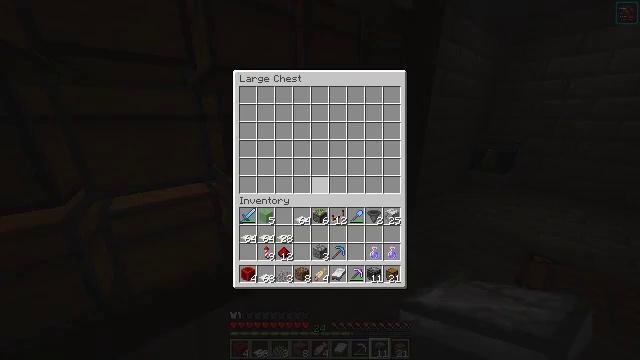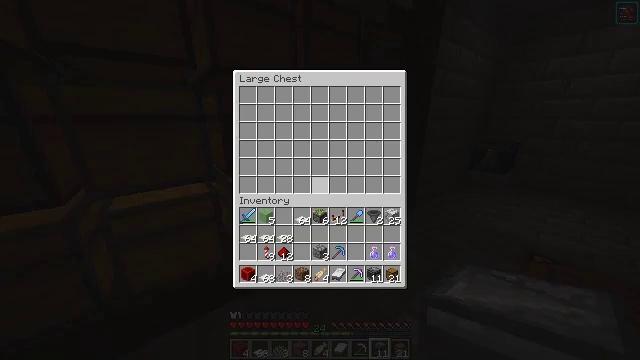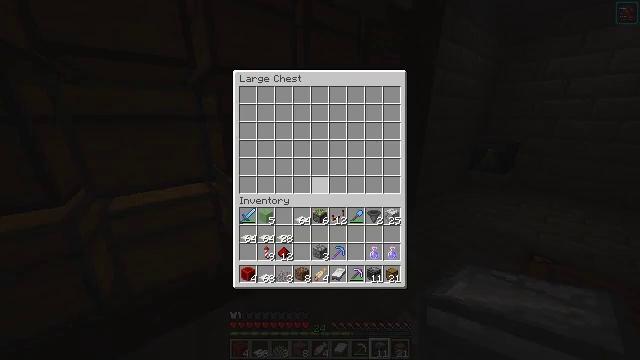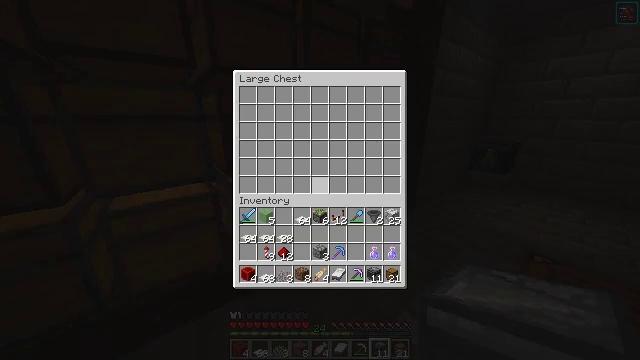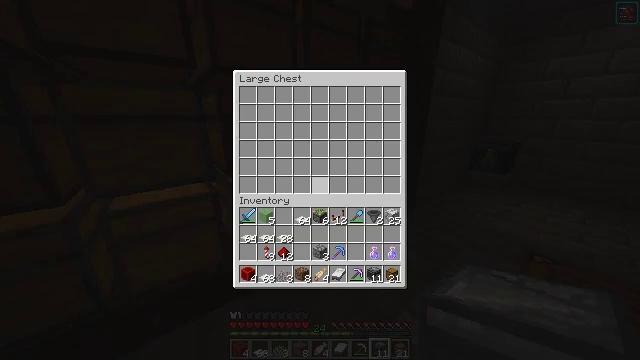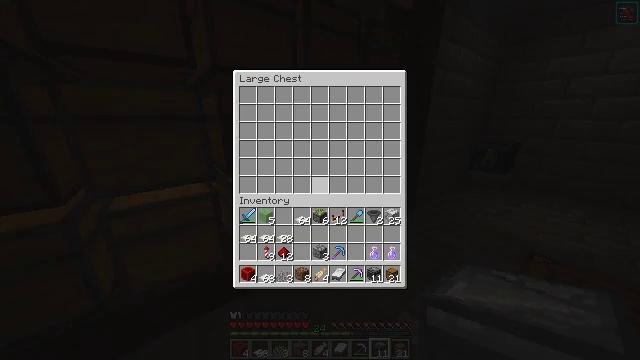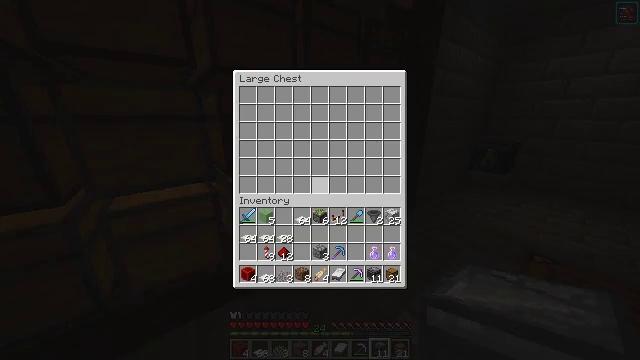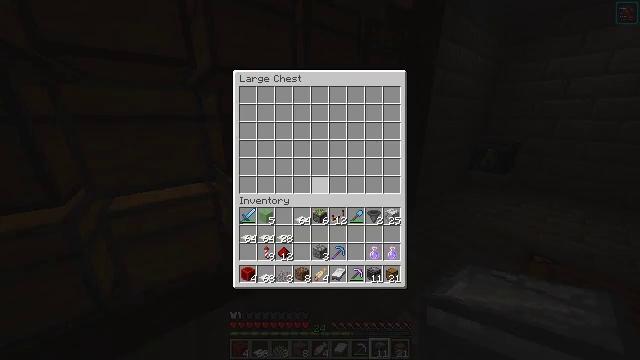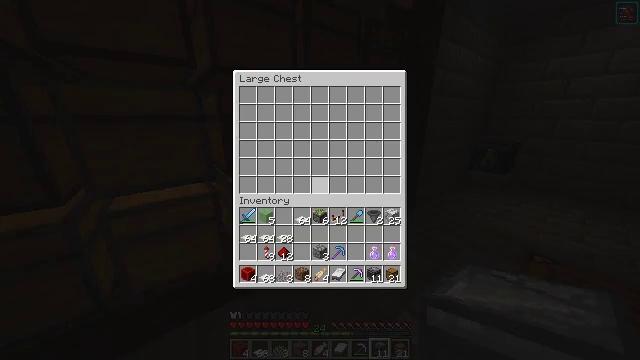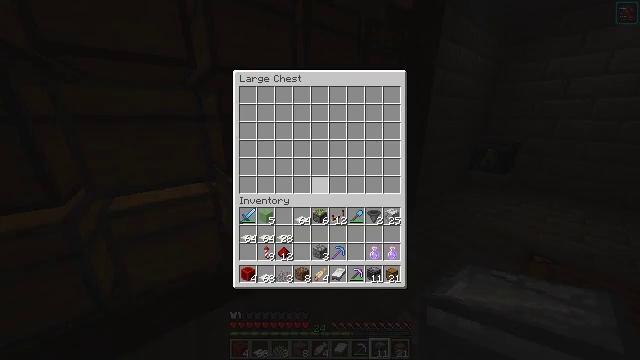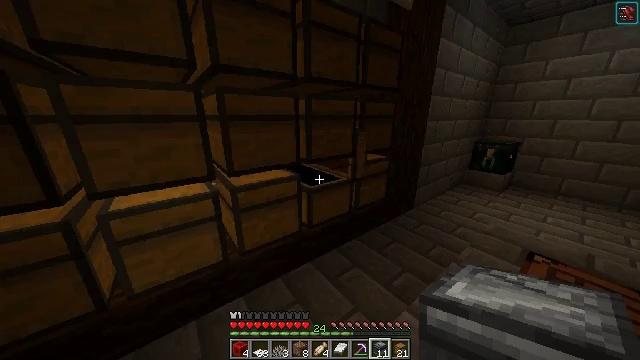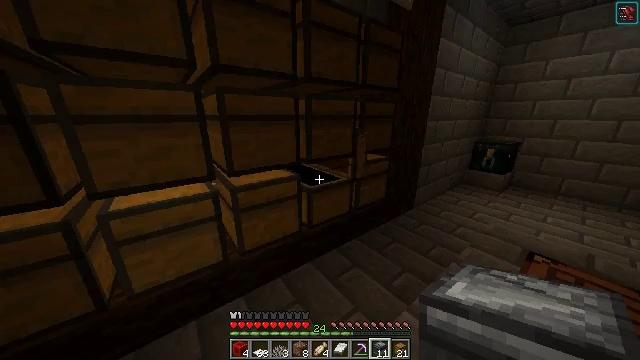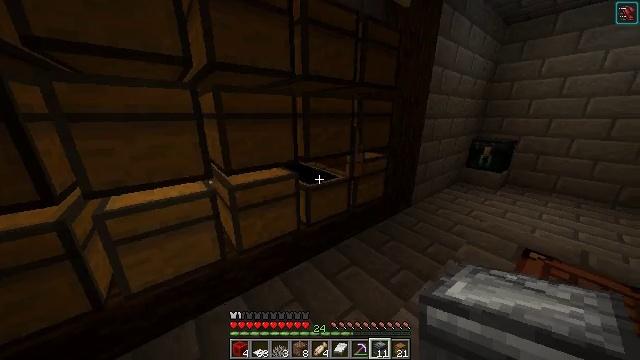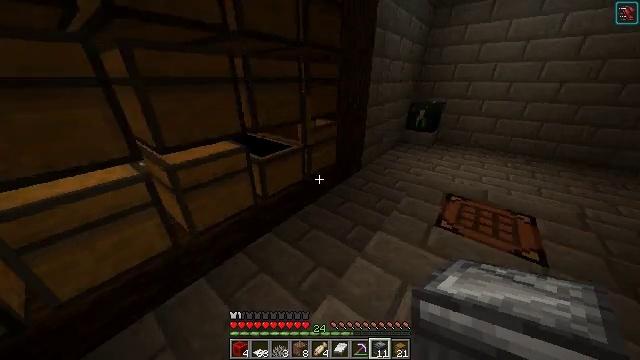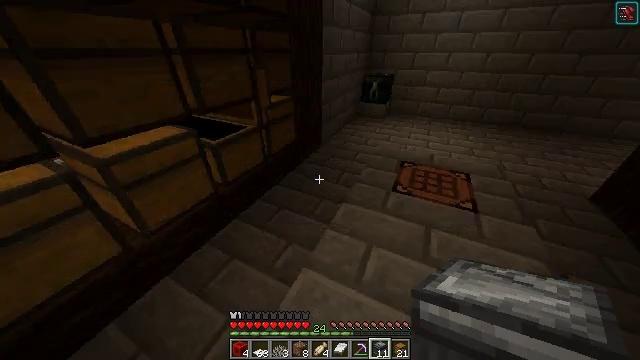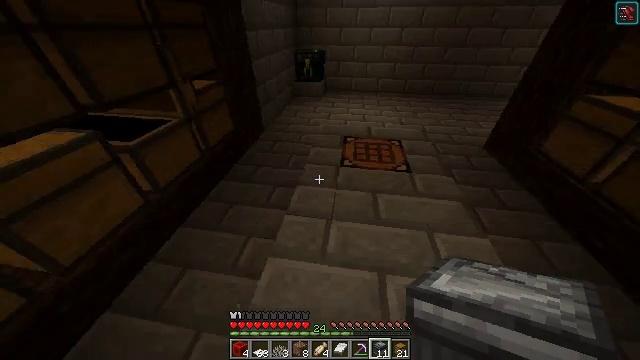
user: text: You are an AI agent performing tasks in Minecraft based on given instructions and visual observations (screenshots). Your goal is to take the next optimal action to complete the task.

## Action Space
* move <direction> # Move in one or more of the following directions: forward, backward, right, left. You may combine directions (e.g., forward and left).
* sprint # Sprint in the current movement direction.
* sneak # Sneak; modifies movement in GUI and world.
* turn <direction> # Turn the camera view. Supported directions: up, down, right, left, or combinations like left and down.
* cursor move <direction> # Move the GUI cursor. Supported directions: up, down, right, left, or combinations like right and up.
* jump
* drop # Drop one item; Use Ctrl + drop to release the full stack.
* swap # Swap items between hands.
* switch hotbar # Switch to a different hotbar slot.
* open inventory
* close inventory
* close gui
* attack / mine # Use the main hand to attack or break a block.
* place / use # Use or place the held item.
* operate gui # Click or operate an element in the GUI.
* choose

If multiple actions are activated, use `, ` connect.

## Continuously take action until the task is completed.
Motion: motion action
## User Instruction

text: Arrange the items to produce redstone in the crafting table.
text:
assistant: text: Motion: no_op
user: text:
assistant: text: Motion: no_op
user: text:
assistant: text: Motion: no_op
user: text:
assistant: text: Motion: no_op
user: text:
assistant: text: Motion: no_op
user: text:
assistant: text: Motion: no_op
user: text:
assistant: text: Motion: no_op
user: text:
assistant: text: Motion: no_op
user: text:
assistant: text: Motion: no_op
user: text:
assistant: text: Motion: no_op
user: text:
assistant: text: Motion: close gui
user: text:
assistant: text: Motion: no_op
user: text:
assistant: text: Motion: turn right and down
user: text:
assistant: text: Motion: turn right and down
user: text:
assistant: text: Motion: turn right and down
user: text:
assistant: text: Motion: turn right and down
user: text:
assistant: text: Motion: turn right
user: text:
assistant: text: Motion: turn right
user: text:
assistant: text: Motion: no_op
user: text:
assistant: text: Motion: no_op
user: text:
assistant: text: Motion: no_op
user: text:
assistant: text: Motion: no_op
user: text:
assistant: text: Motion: no_op
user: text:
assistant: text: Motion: open inventory
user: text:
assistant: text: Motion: open inventory
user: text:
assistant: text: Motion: no_op
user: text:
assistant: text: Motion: no_op
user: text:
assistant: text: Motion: no_op
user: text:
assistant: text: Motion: no_op
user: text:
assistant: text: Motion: close inventory